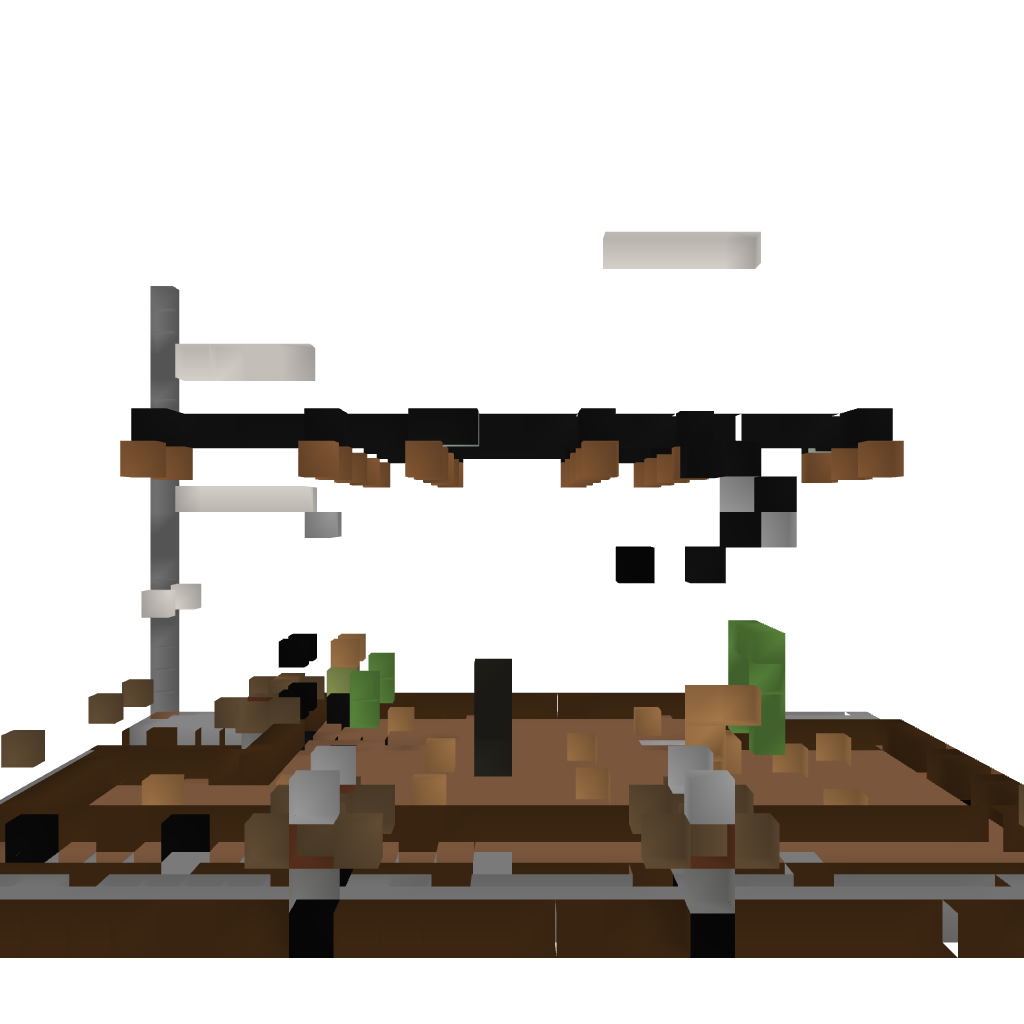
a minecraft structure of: electric_ice's quartz hoiuse